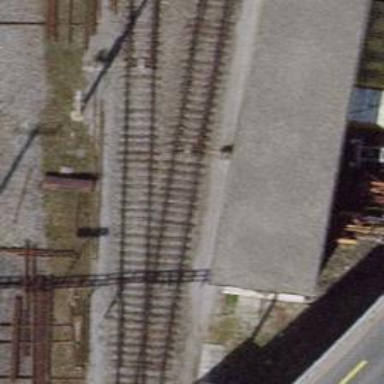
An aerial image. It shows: Rail siding with electrified tracks using contact line.